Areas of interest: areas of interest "Soccer Field"
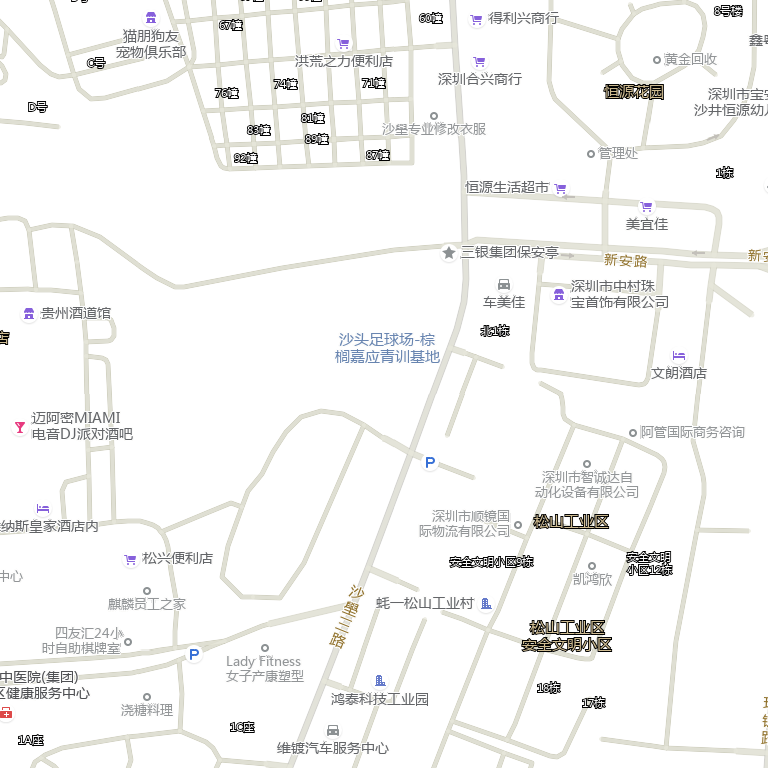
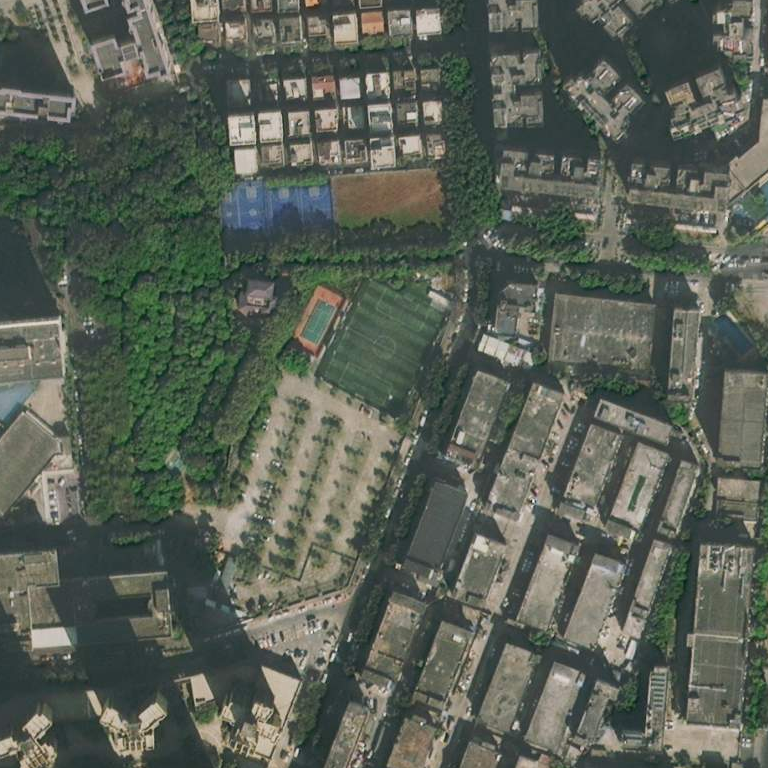